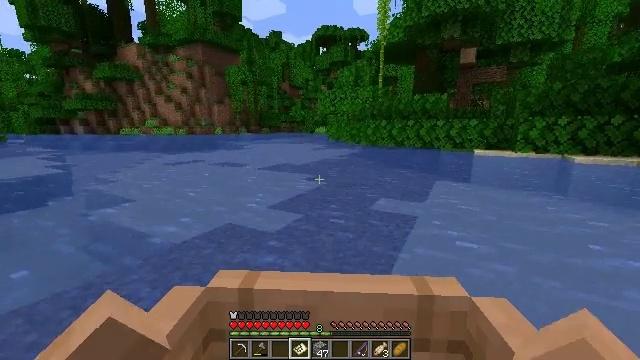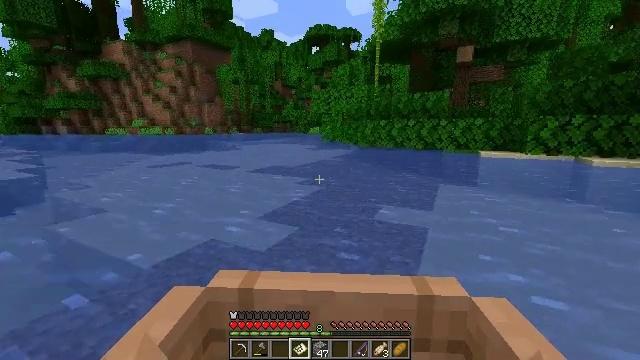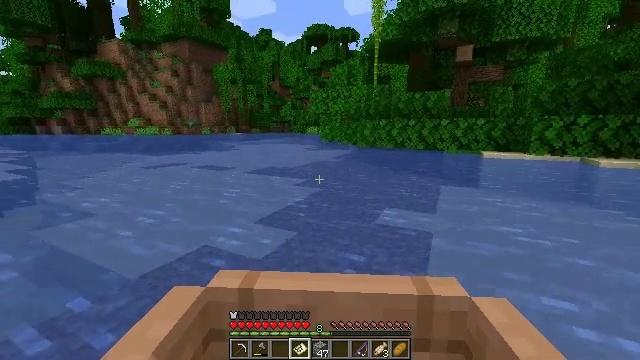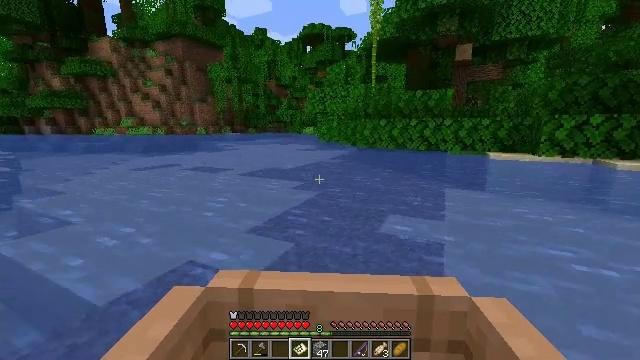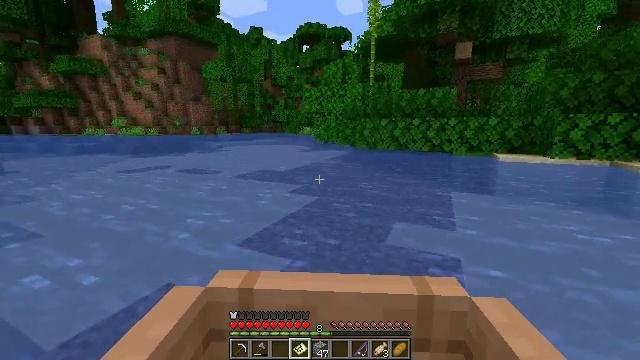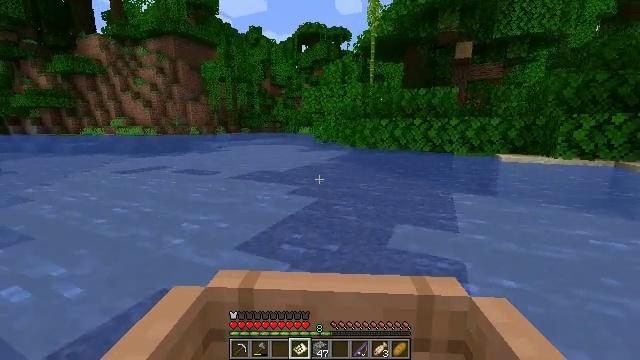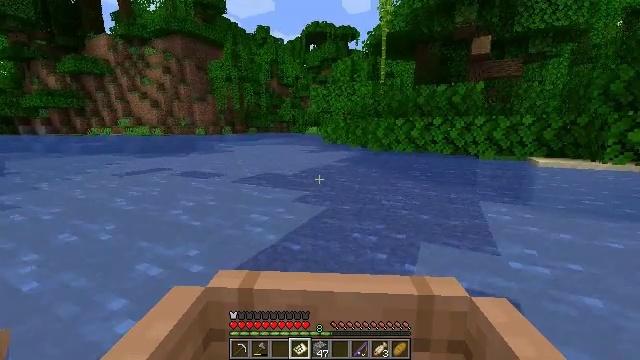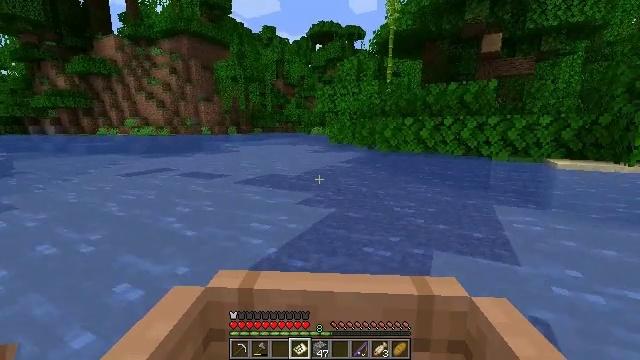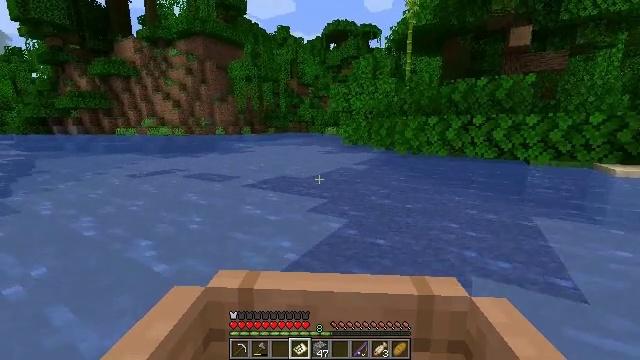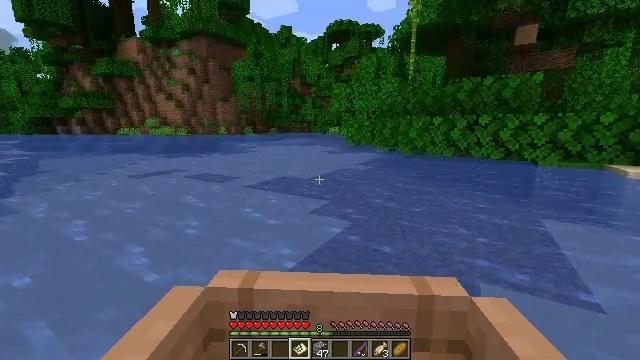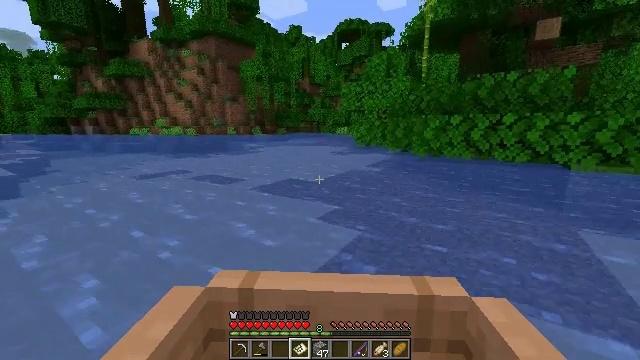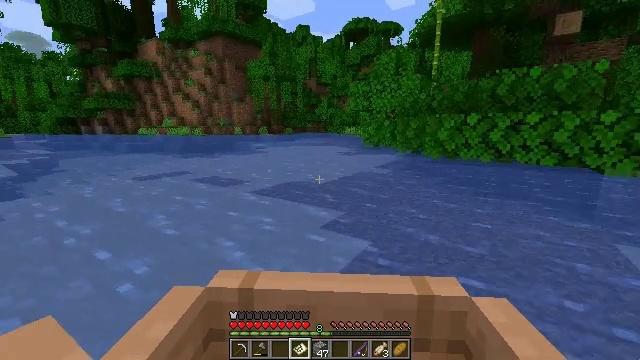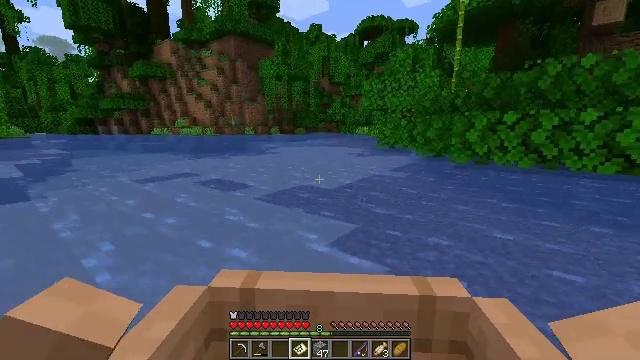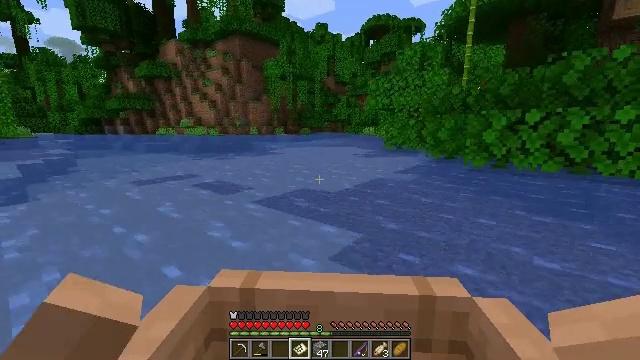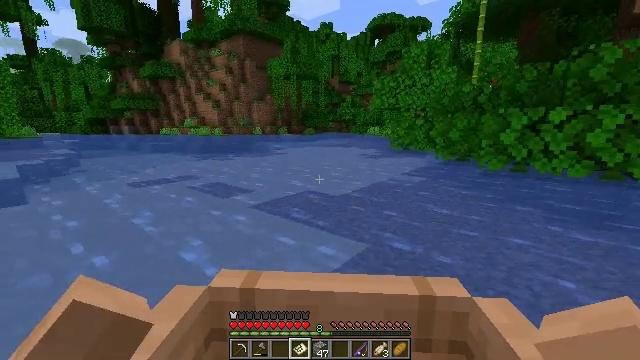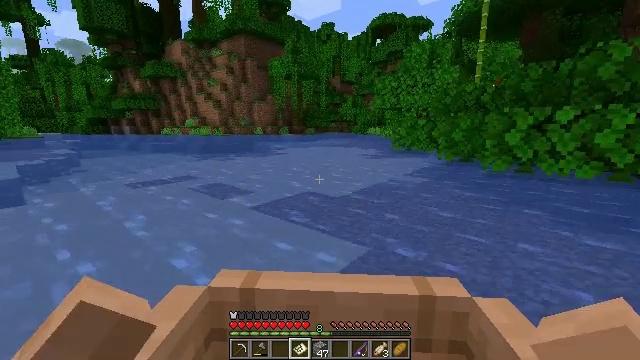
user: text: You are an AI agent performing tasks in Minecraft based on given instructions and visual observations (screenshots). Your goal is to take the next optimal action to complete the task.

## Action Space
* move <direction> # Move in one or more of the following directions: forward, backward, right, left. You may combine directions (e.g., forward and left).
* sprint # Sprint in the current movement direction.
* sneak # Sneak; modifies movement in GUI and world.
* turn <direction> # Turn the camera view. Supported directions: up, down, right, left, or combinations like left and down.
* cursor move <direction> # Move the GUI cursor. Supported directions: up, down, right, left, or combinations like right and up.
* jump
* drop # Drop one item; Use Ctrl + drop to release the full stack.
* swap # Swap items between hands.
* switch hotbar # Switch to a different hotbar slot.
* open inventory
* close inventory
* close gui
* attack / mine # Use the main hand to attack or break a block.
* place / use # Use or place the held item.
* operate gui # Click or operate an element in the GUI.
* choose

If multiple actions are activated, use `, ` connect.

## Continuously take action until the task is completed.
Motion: motion action
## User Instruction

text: Collect jungle leaves by breaking them.
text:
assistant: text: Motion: move forward
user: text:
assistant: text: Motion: move forward
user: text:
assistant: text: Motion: move forward
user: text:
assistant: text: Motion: move forward and move left
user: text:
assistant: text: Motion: move forward and move left
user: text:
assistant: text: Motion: move forward and move left
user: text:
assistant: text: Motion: move forward
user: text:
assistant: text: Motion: move forward
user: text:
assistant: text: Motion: move forward
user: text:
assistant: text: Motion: move forward
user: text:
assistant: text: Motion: move forward
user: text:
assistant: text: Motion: move forward
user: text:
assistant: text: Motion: move forward
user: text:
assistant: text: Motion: move forward
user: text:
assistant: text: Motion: move forward
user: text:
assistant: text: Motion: move forward
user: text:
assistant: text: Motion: move forward
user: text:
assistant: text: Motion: move forward
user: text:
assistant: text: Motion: move forward
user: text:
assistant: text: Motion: move forward
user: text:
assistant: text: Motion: move forward
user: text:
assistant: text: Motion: move forward
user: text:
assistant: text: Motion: move forward
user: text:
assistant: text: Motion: move forward
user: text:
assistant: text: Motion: move forward
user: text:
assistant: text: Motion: move forward
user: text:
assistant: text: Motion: move forward
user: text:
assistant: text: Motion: move forward
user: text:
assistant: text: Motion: move forward
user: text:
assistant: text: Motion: move forward